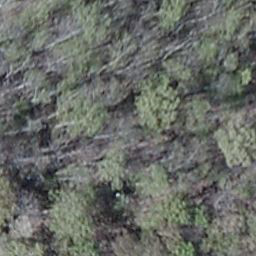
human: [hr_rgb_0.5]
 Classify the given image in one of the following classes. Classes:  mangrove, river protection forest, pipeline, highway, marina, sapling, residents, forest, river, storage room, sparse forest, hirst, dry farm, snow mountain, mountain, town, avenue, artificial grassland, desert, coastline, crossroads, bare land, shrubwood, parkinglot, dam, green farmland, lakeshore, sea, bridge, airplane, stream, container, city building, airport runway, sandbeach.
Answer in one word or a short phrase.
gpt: shrubwood